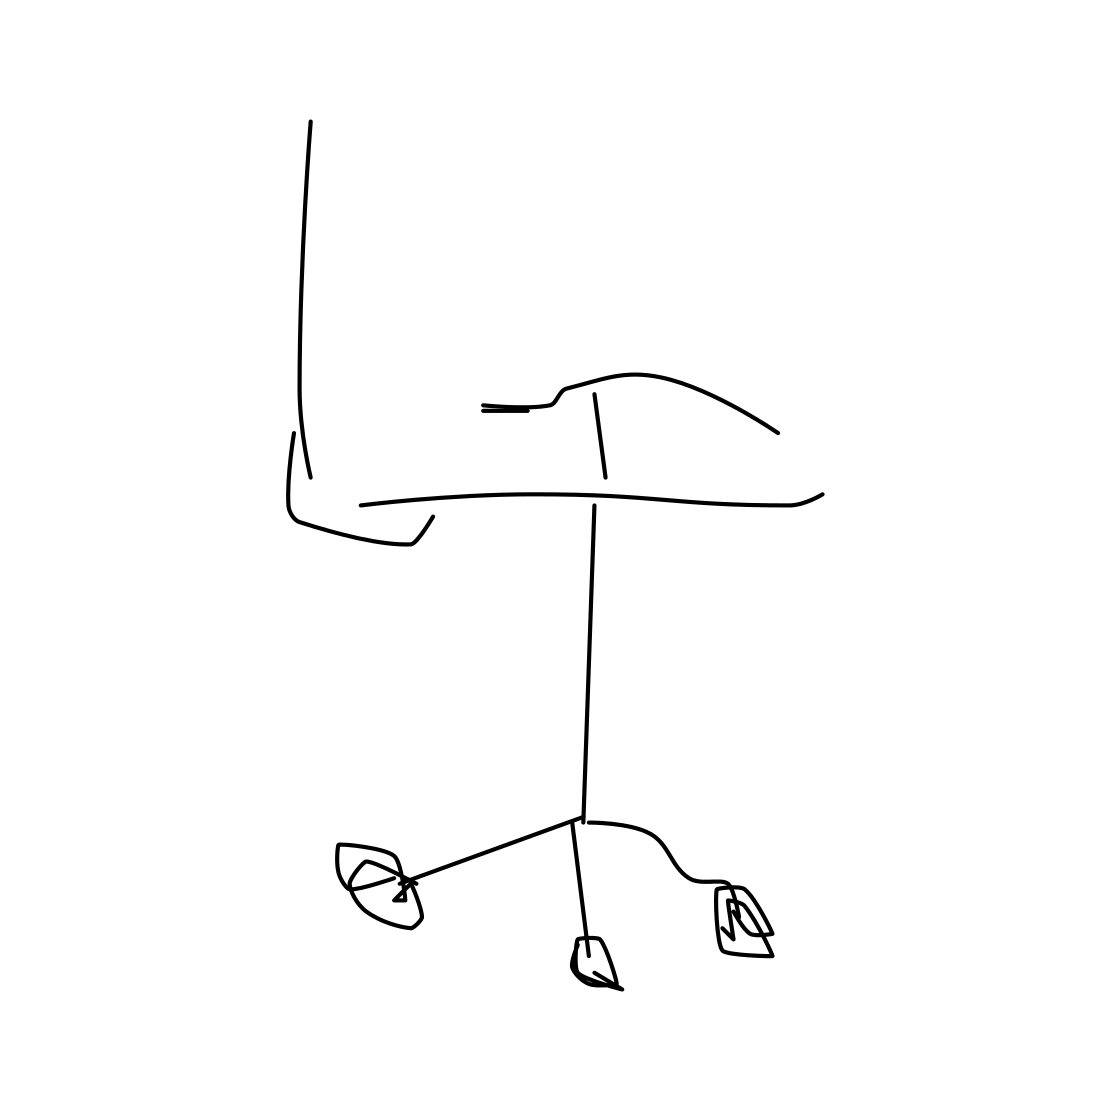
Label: chair